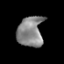
Tissue: prostate
Cell type: T cells
Senescence score: 0.3141
Nuclear area (px): 763
Mean DAPI intensity: 134.215